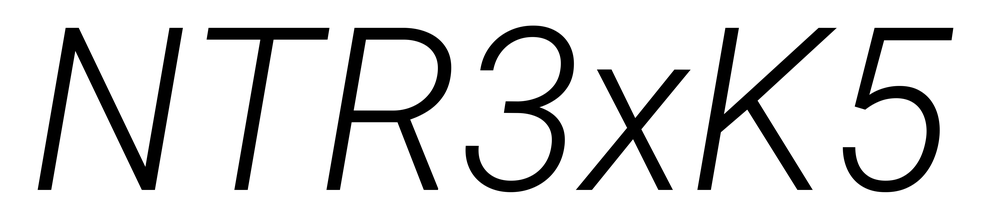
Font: Roboto-Italic_Light_Italic